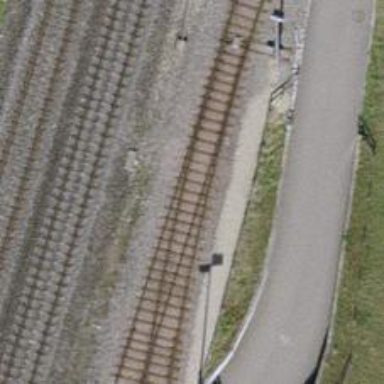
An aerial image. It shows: Railway switch.